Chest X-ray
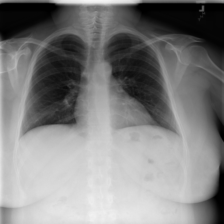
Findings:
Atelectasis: negative
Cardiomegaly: negative
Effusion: negative
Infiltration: negative
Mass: negative
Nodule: negative
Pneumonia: negative
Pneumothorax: negative
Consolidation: negative
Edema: negative
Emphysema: negative
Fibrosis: negative
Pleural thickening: negative
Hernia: negative